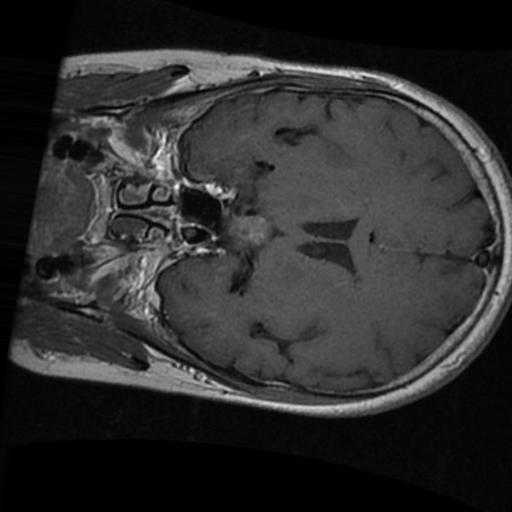
Label: brain_tumor